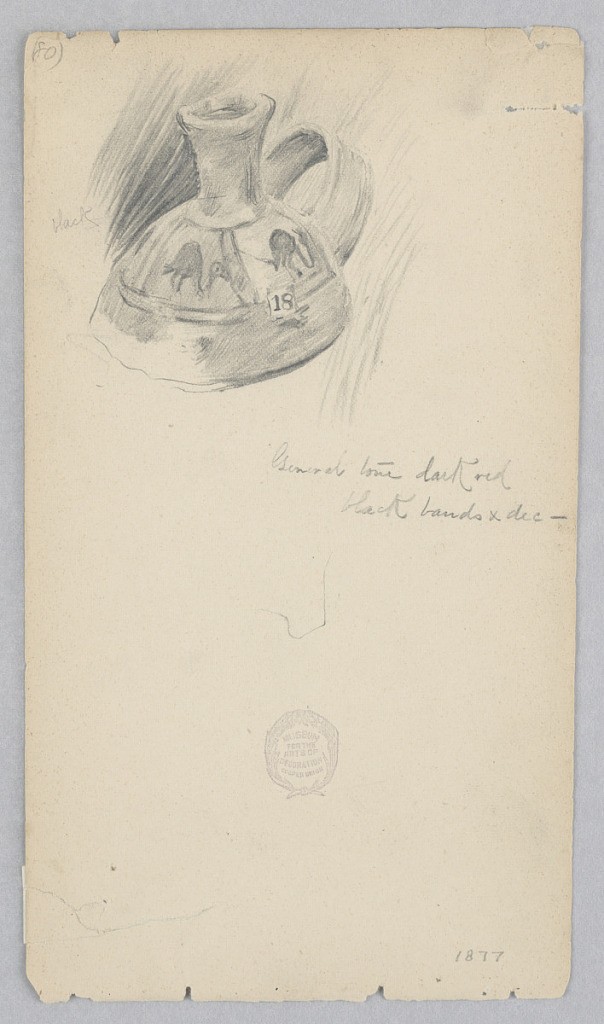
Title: Earthenware Jar
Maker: Robert Frederick Blum, American, 1857–1903
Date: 1877
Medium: Graphite on wove paper
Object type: Drawing
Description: Sketch of a round jar with handle. Decorative panel of birds around base. A label with number "18" is depicted on the jar.